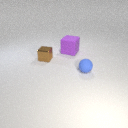
small brown metal cube to the left of small blue rubber sphere